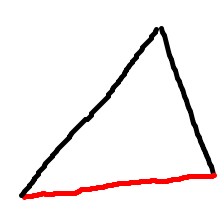
Shape: triangle